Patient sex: M
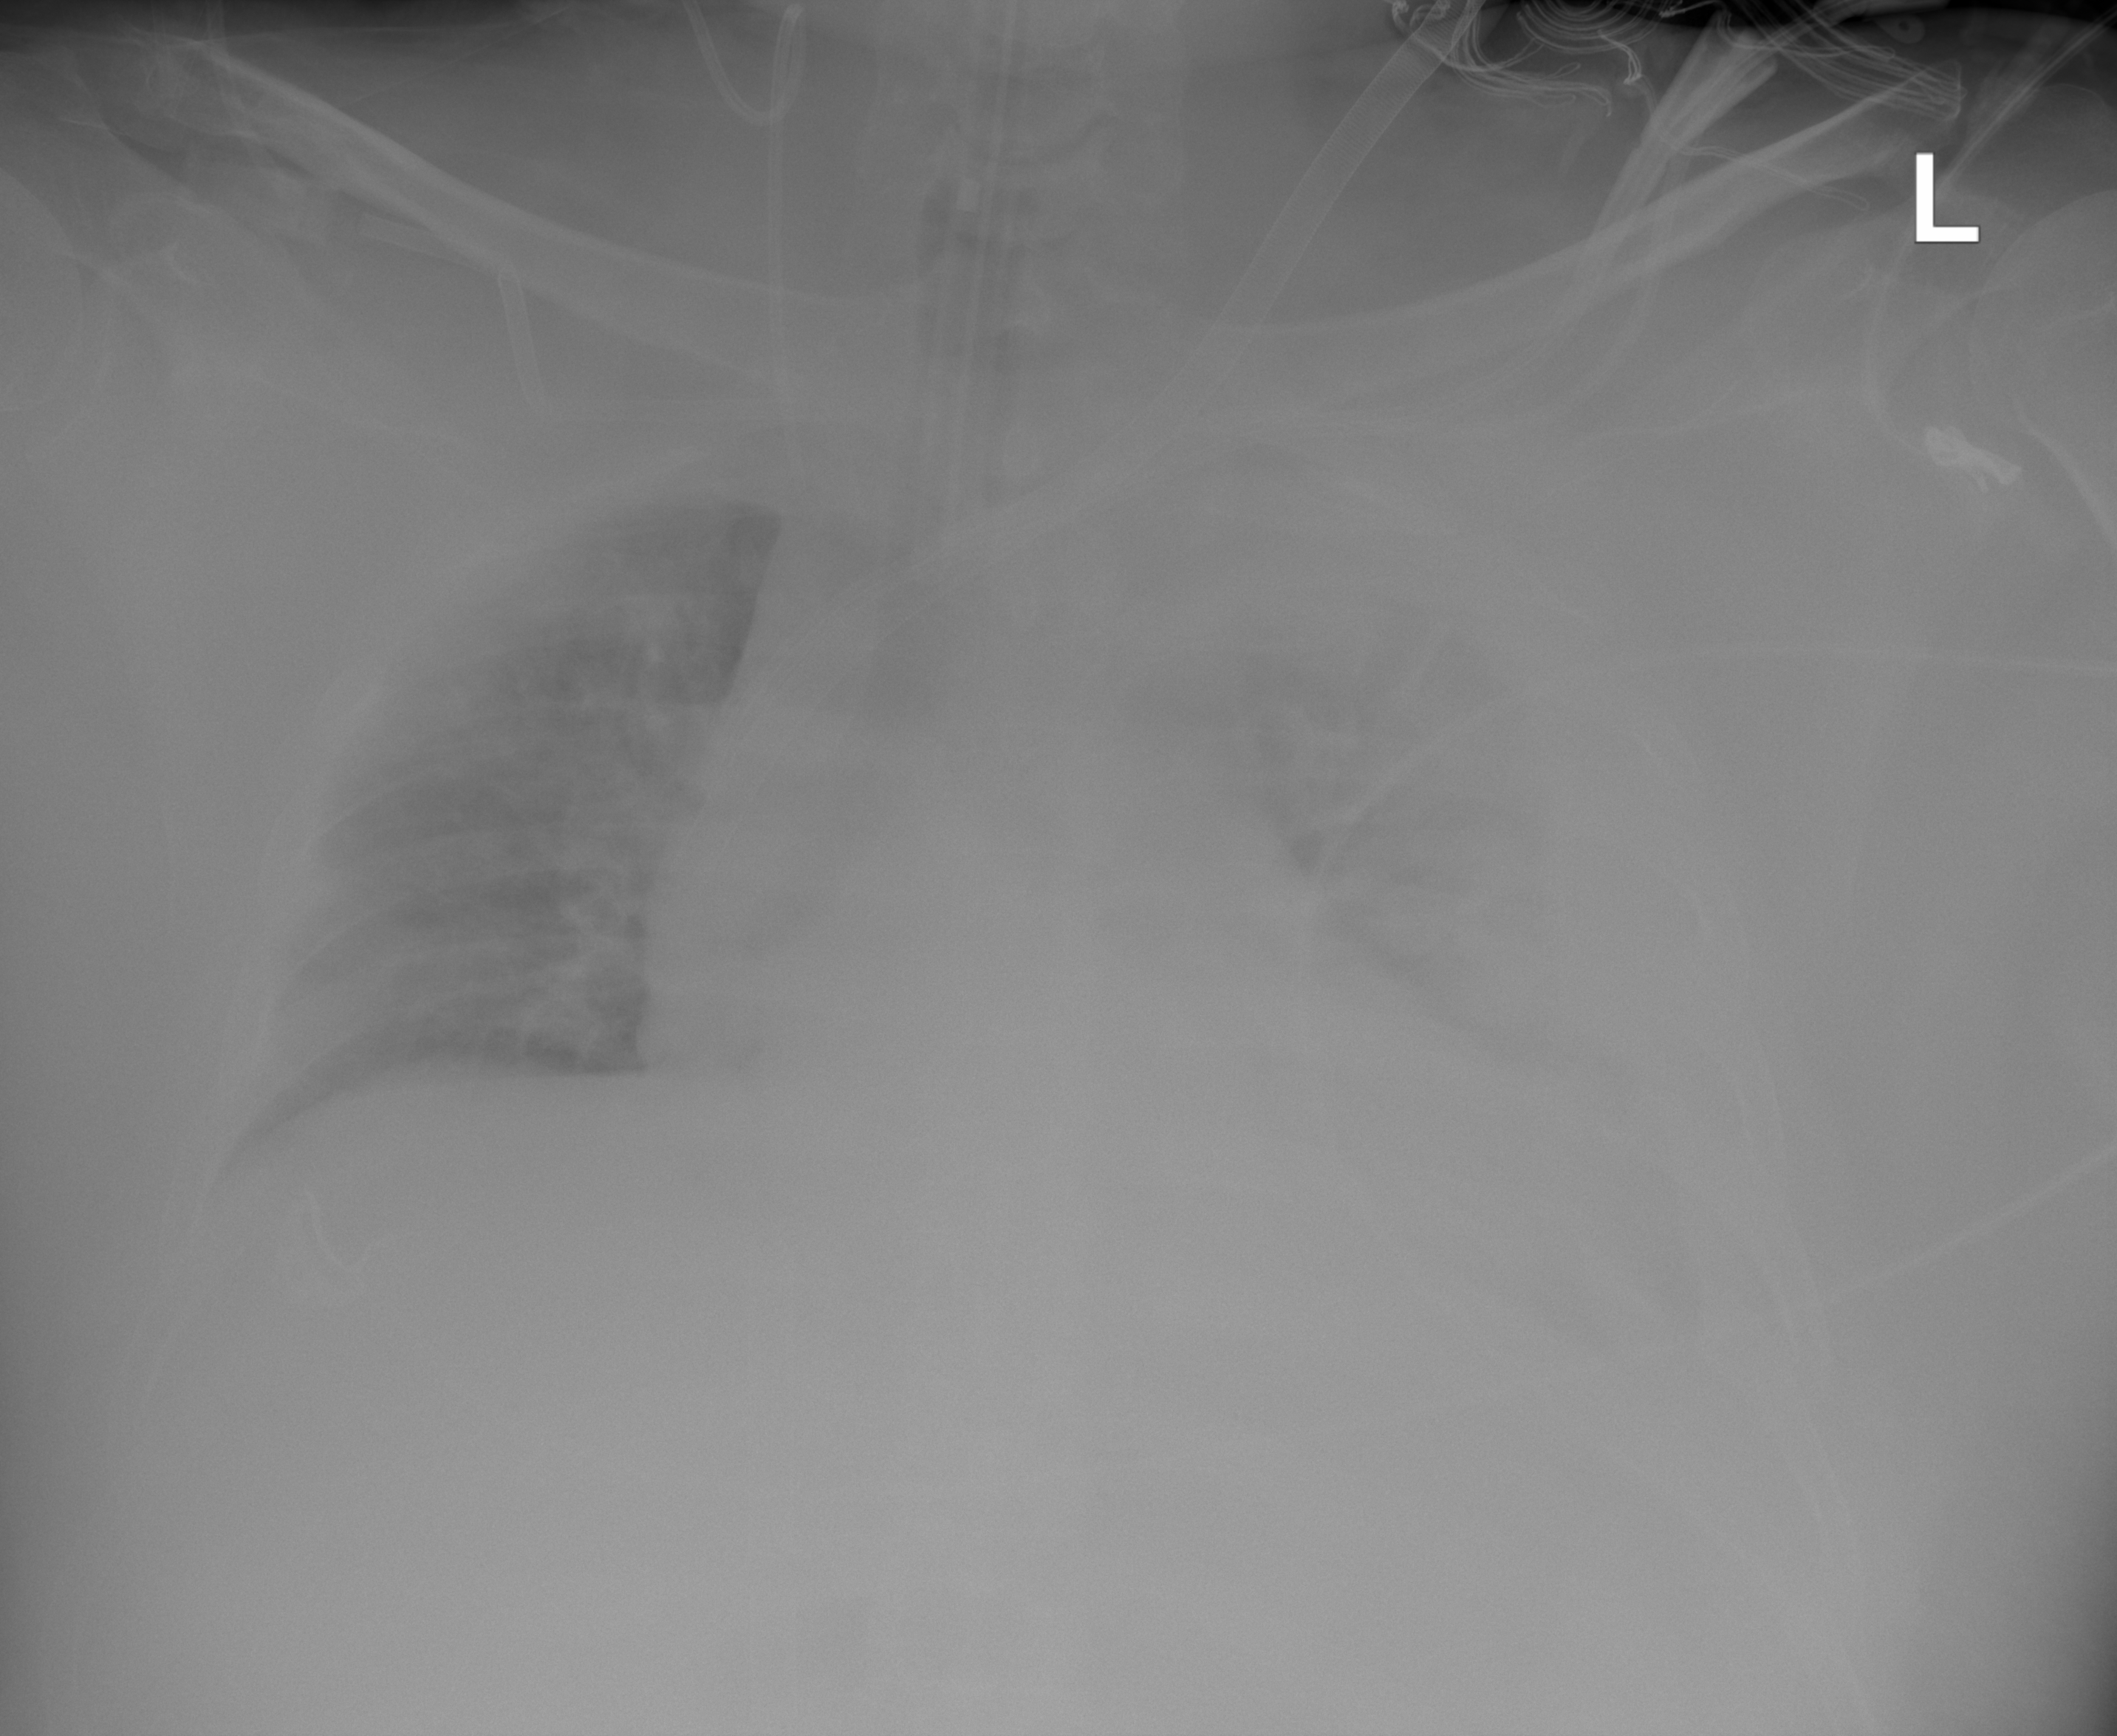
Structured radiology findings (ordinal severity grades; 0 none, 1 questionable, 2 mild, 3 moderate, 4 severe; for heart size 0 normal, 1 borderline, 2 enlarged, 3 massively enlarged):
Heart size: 0
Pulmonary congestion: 2
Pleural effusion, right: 0
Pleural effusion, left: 3
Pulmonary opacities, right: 0
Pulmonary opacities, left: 0
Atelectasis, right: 0
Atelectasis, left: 3